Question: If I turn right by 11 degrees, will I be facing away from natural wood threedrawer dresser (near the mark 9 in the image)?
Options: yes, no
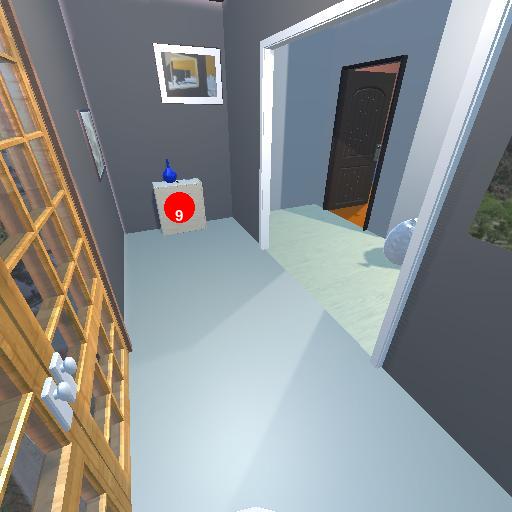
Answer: yes